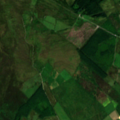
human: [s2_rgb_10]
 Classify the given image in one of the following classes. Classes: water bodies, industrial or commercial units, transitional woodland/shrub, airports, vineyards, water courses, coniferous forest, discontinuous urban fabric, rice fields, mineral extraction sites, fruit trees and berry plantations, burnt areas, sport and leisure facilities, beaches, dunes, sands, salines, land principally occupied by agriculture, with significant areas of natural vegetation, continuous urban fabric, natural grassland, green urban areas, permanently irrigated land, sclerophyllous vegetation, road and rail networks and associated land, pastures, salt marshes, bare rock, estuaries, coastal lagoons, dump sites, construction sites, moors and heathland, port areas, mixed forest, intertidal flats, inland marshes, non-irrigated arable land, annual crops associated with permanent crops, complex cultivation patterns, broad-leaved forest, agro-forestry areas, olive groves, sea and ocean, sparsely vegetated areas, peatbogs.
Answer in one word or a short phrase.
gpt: pastures, coniferous forest, transitional woodland/shrub, peatbogs